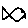
Label: fish